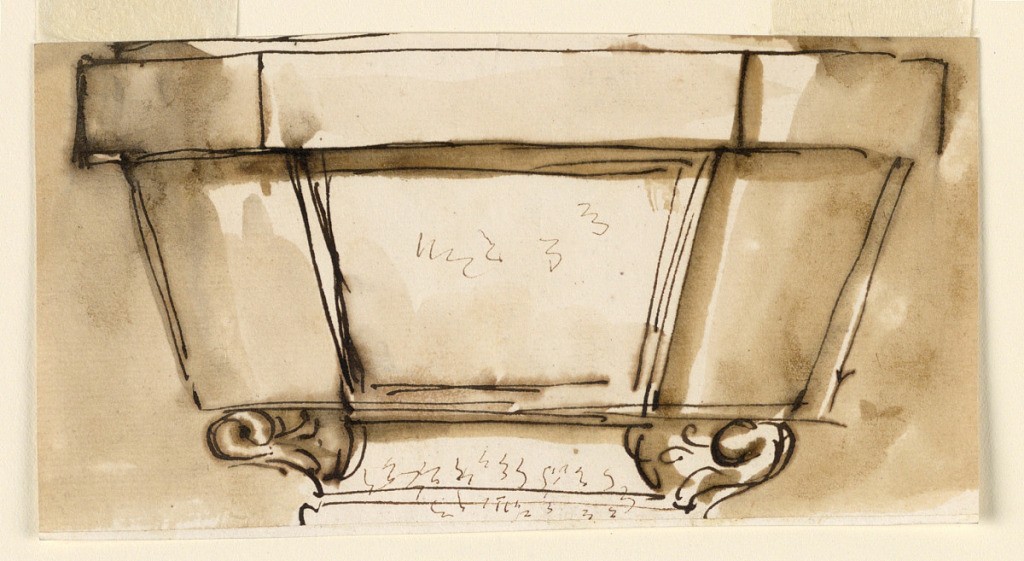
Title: Design for a Sarcophagus
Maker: Giuseppe Barberi, Italian, 1746–1809
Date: ca. 1780
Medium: Pen and brown ink, brush and brown wash on lined off-white laid paper
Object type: Drawing
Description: Left halves of the elevation are shown. At left: supported by lion's feet standing upon bases. At the left upper corner is a lion mask with a ring. Center: the body has trapezoidal sides and is supported by lion's feet standing upon a bse. The cover also is angular. At right: the body is supported by a volute standing upon a base of two stpe.s A festoon hangs aroudn the left side. Colored background.